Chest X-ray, PA view. Patient: 61 years old, sex F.
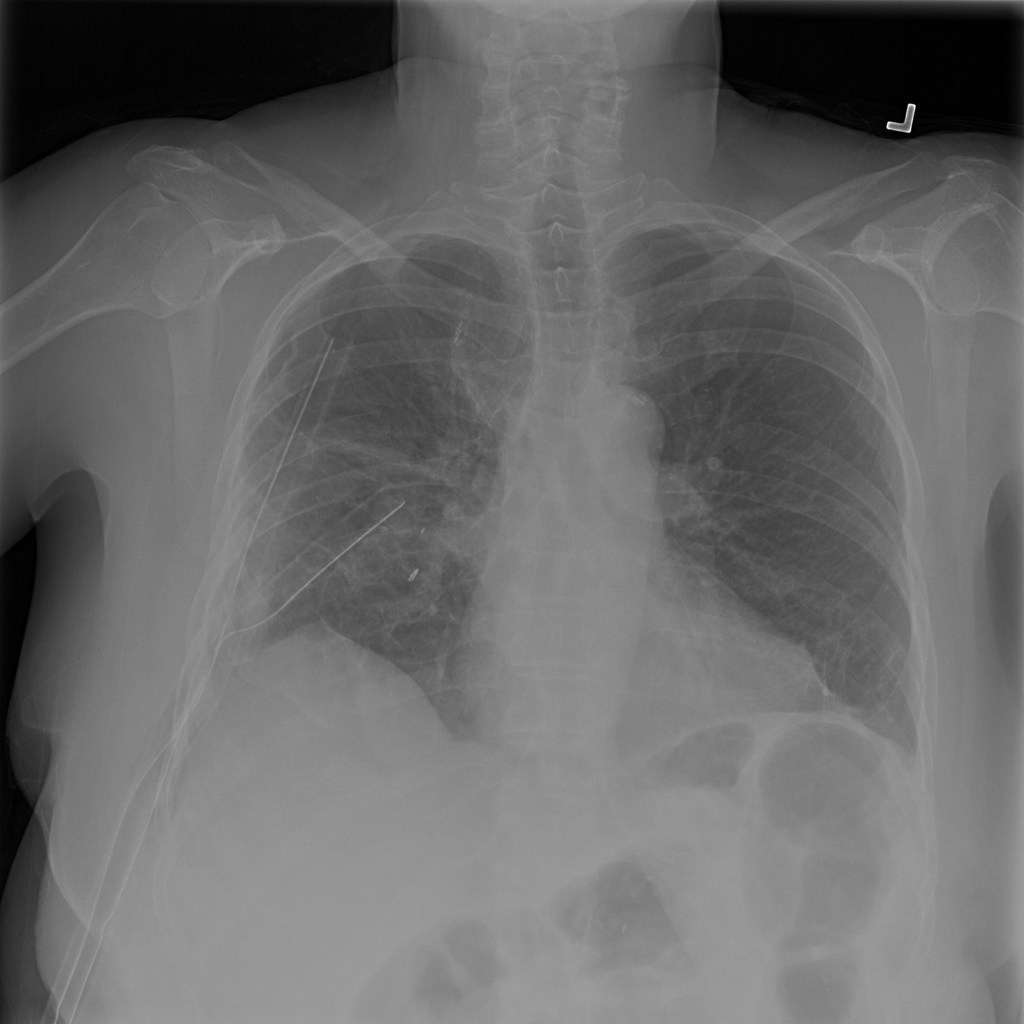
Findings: Atelectasis, Pneumothorax